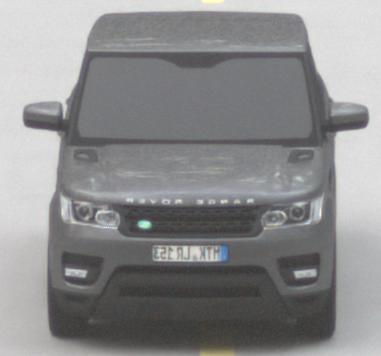
Make: Land Rover
Model: Range Rover Sport 5.0 V8 SC
Detailed model: Range Rover Sport (II)
Model produced from: 2013/09
Model produced until: 2015/07
Doors: 5
Color: gray
Road condition: dry road
Daytime: sunrise or sunset
Contrast: medium contrast